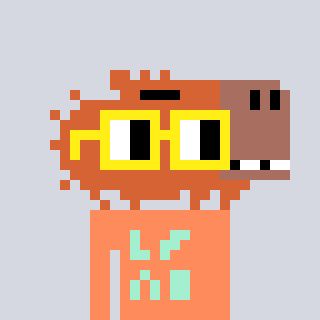
a pixel art character with square yellow glasses, a capybara-shaped head and a peachy-colored body on a cool background